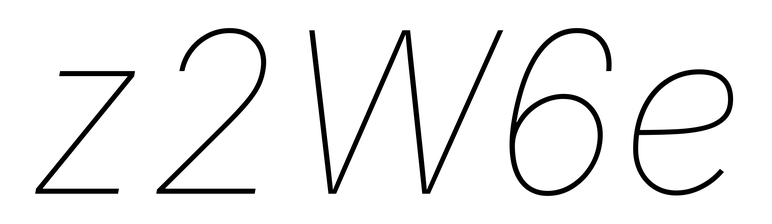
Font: Inter-Italic_Thin_Italic